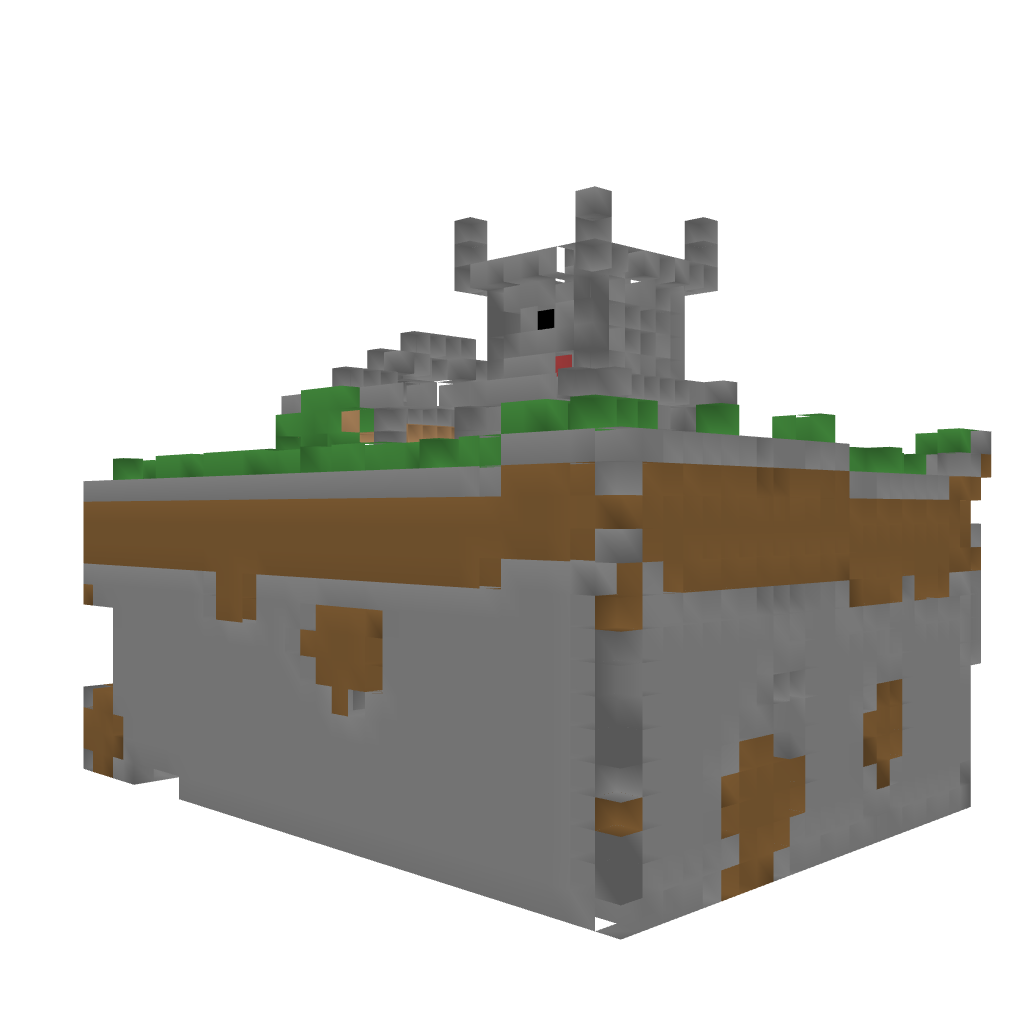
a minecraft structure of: The Modern Outpost [1] 60% earth some green grass on top of that and an outpost tower on top of that